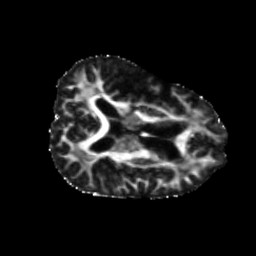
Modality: FA
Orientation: axial
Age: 60
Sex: female
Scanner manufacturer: siemens
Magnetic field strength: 3 T
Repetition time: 5.47 s
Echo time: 0.0854 s